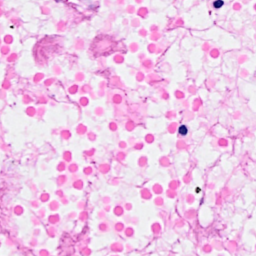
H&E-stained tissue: Breast